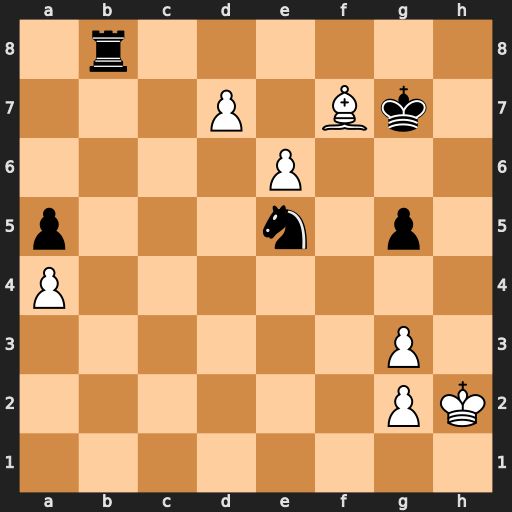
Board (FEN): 1r6/3P1Bk1/4P3/p3n1p1/P7/6P1/6PK/8
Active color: w
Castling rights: -
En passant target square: -
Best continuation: e7 Nxd7 e8=Q Rxe8 Bxe8